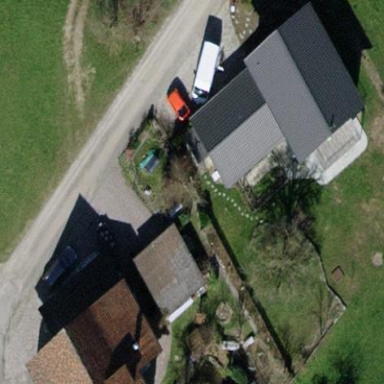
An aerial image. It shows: Gabled roof house.